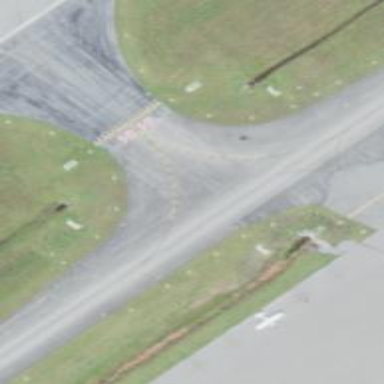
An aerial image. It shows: Asphalt taxiway at the airport.